【题型】填空题　【知识点】解析几何　【难度】medium
在内切圆圆心为\(M\)的\(\triangle ABC\)中，\(AB=3\)，\(BC=4\)，\(AC=5\)，在平面\(ABC\)内，过点\(M\)作动直线\(l\)，现将\(\triangle ABC\)沿动直线\(l\)翻折，使翻折后的点\(C\)在平面\(ABM\)上的射影\(E\)落在直线\(AB\)上，点\(C\)在直线\(l\)上的射影为\(F\)，则\(\left|\frac{EF}{CF}\right|\)的最小值为\underline{\ \ \ \ \ \ \ \ \ \ }
【解答】
【答案】\(8\sqrt{10}-25\)

\vspace{1em}
\noindent
【分析】建立坐标系，设直线\(l\)斜率为\(k\)，用\(k\)表示出\(|EF|\)，\(|CF|\)，利用基本不等式得出答案。

\vspace{1em}
\noindent
【详解】过\(M\)作\(\triangle ABC\)的三边的垂线，设\(\odot M\)的半径为\(r\)，

\noindent
则\(3-r+4-r=5\)，即\(r=1\)。

\noindent
以\(BA\)，\(BC\)为坐标轴建立平面直角坐标系，如图所示：

\noindent
则\(M(1,1)\)，\(C(0,4)\)。

\noindent
∵\(C\)在平面\(ABM\)的射影在直线\(AB\)上，故直线\(l\)必存在斜率。

\noindent
过\(C\)作\(CF \perp l\)，垂足为\(F\)，交直线\(AB\)于\(E\)。

\noindent
设直线\(l\)的方程为：\(y = k(x-1)+1\)，则\(|CF| = \frac{|k+3|}{\sqrt{k^2+1}}\)。

\noindent
又直线\(CE\)的方程为：\(y = -\frac{1}{k}x + 4\)，

\noindent
∴\(E(4k,0)\)，∴\(CE = \sqrt{16k^2 + 16} = 4\sqrt{k^2+1}\)，

\noindent
故而\(|EF| = 4\sqrt{k^2+1} - \frac{|k+3|}{\sqrt{k^2+1}}\)。

\noindent
∴\(\left|\frac{EF}{CF}\right| = \frac{4(k^2+1)}{|k+3|} - 1\)。

\noindent
①若\(k > -3\)，则\(\frac{4(k^2+1)}{|k+3|}-1 = 4(k+3) + \frac{40}{k+3} - 25 \ge 8\sqrt{10}-25\)，

\noindent
当且仅当\(4(k+3) = \frac{40}{k+3}\)即\(k = \sqrt{10}-3\)时取等号。

\vspace{1em}
\noindent
②若\(k < -3\)，则\(\frac{4(k^2+1)}{|k+3|}-1 = 4(-k-3) + \frac{40}{-k-3} + 23 \ge 8\sqrt{10}+23\)。

\noindent
当且仅当\(4(-k-3) = \frac{40}{-k-3}\)即\(k = -\sqrt{10}-3\)时取等号。

\vspace{1em}
\noindent
综上可知\(\left|\frac{EF}{CF}\right|\)的最小值为\(8\sqrt{10}-25\)。

\vspace{1em}
\noindent
故答案为：\(8\sqrt{10}-25\)
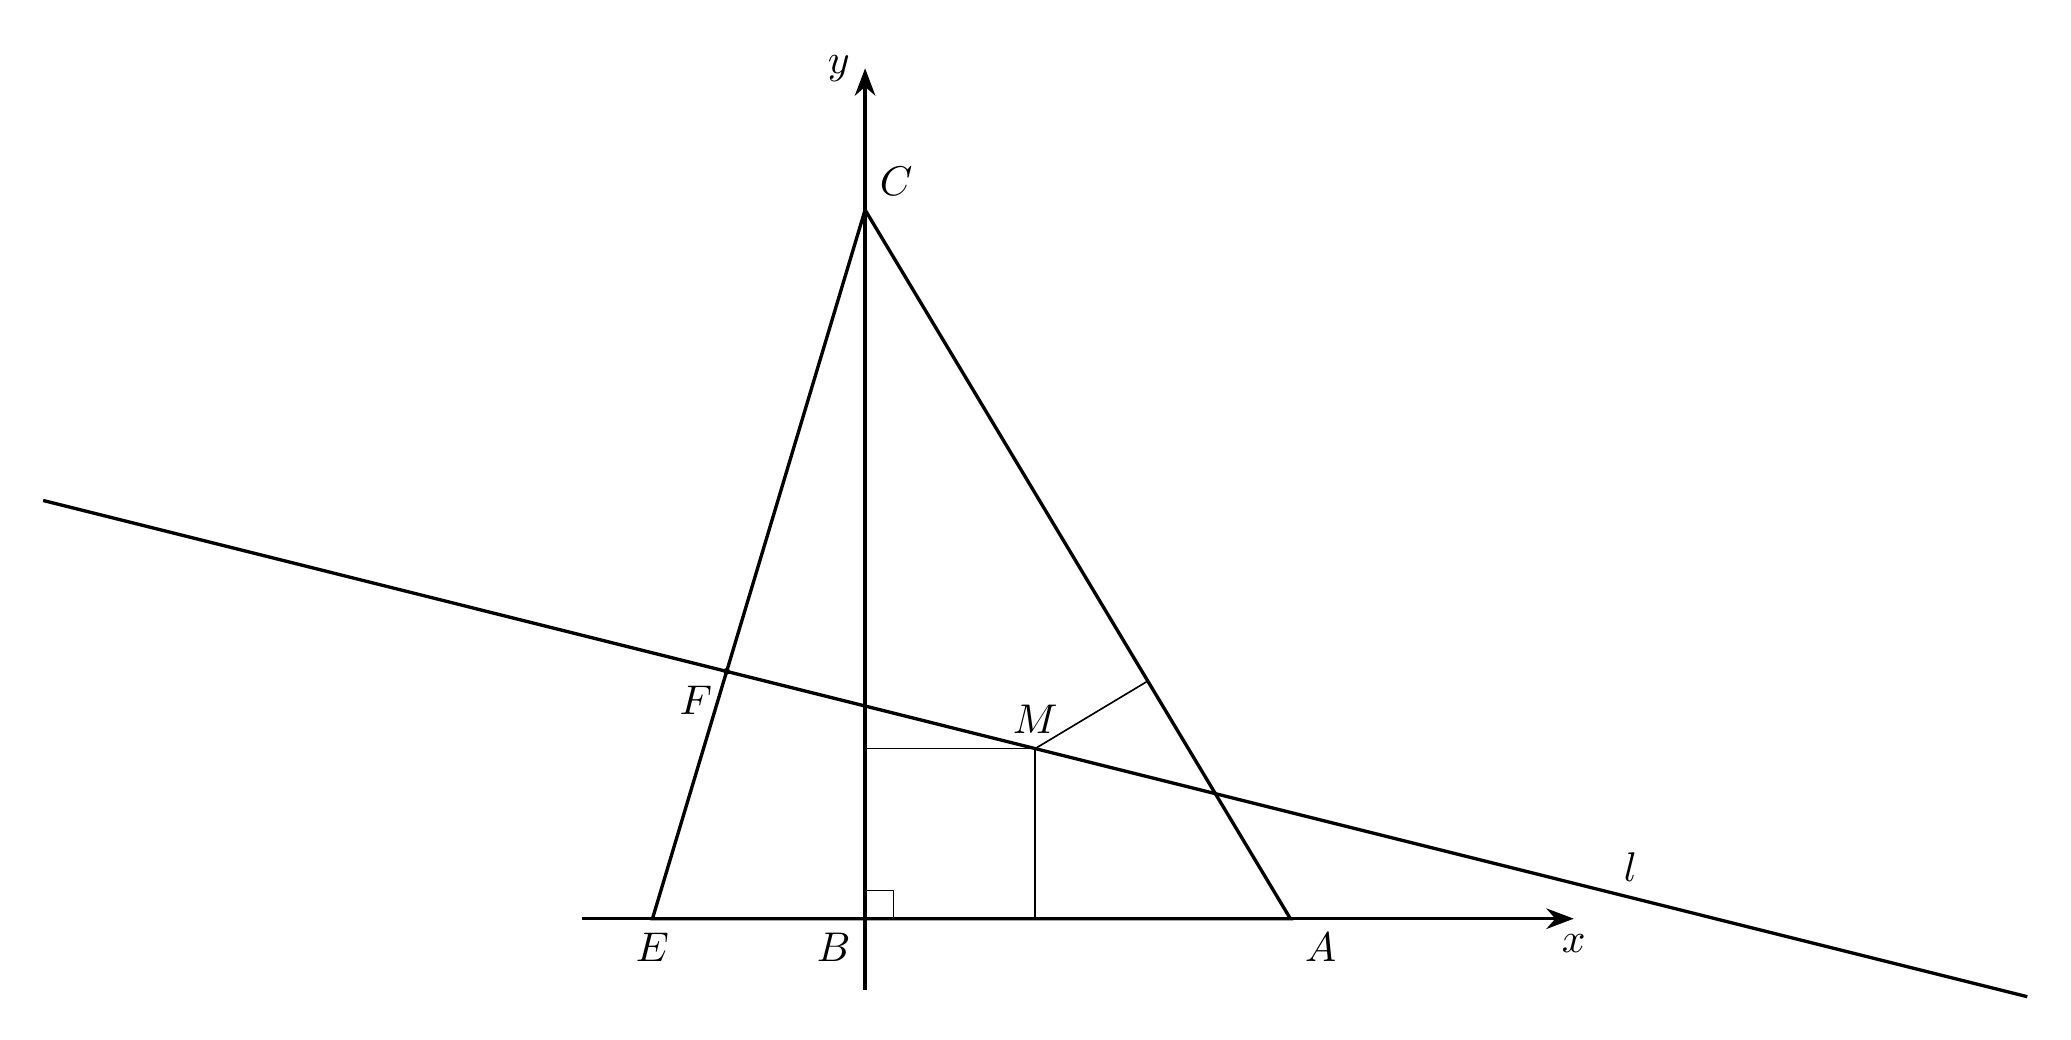